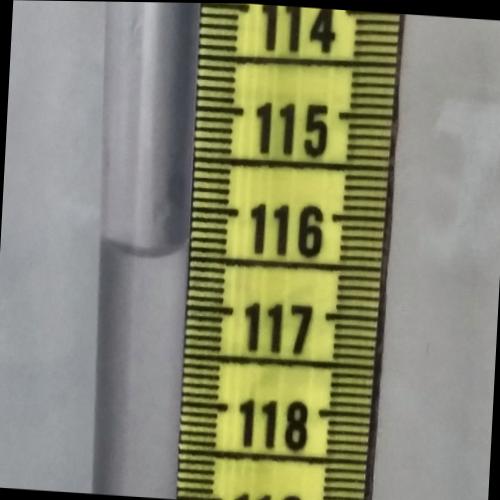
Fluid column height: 116.5 cm